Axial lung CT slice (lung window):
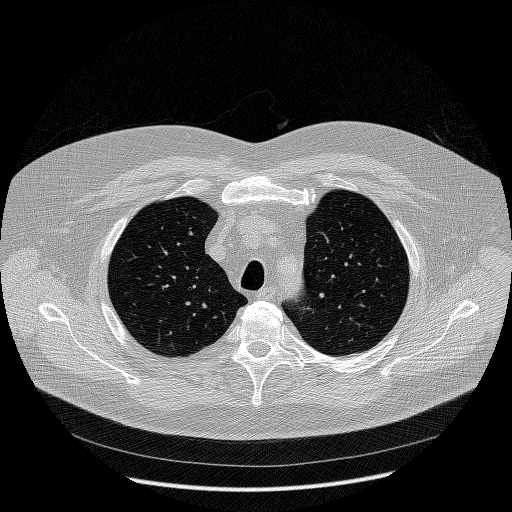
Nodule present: no